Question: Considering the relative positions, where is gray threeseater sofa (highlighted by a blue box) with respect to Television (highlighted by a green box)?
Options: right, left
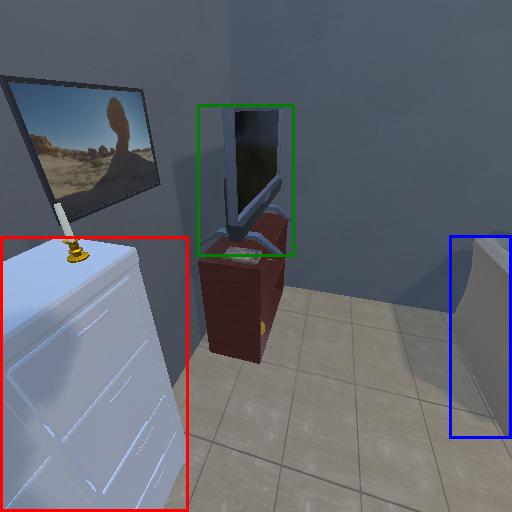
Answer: right